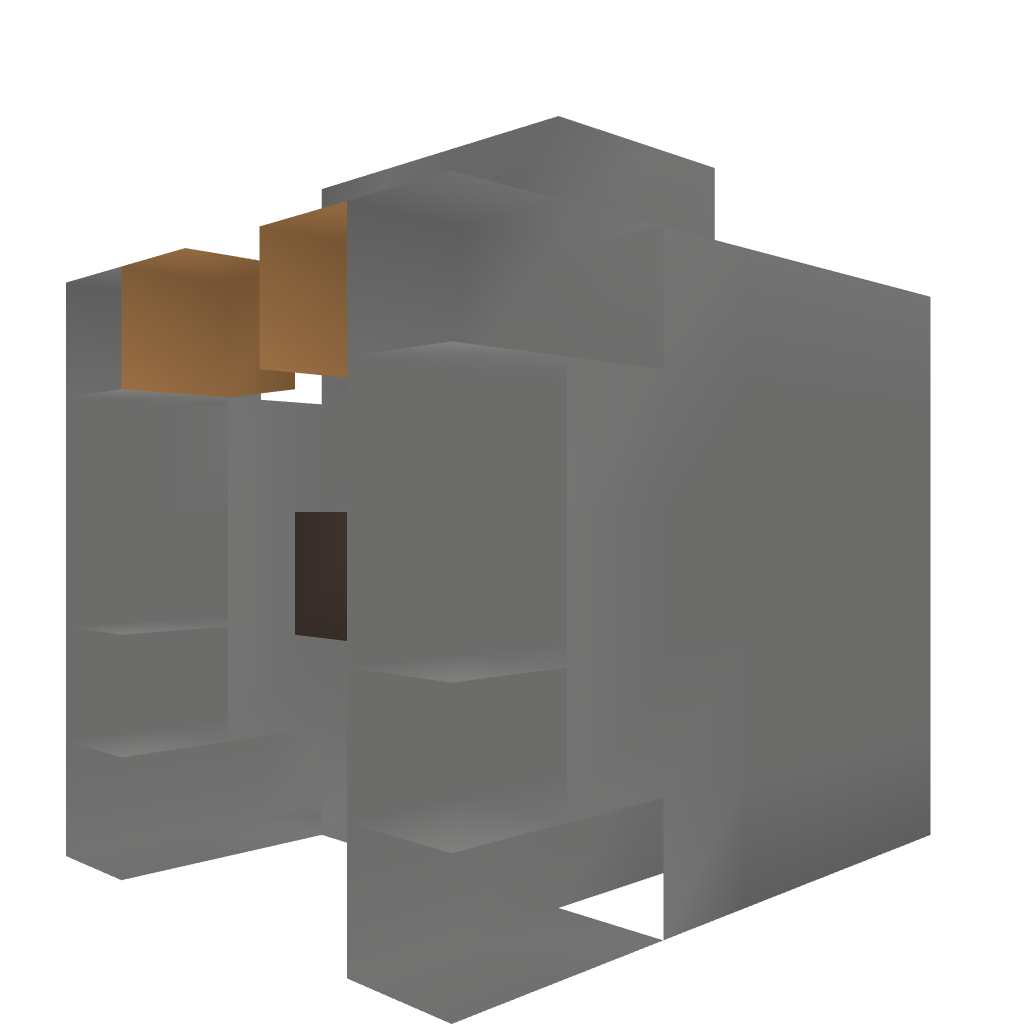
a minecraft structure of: XP shower